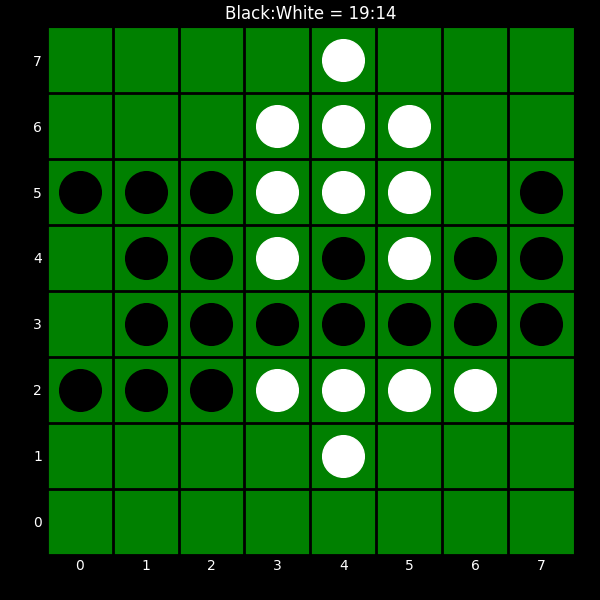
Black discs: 19
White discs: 14